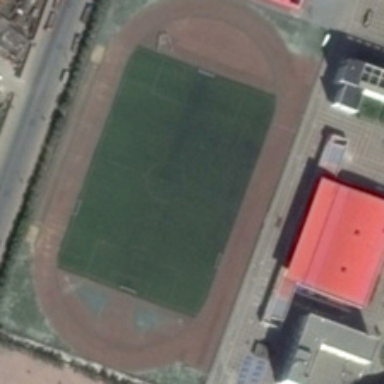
Several buildings are near a playground next to a road .